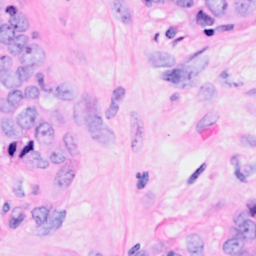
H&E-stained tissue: Breast